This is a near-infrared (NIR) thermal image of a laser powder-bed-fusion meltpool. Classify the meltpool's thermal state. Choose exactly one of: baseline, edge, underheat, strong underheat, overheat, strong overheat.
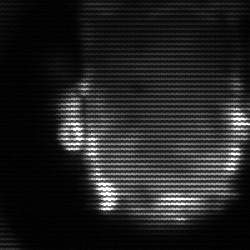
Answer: baseline